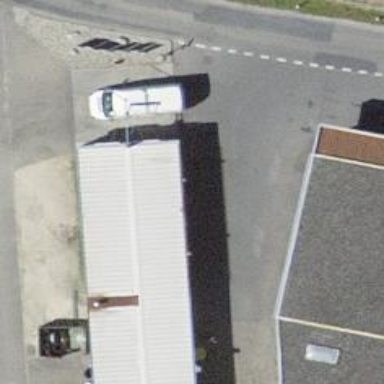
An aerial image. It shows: Car wash facility.